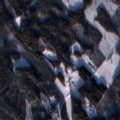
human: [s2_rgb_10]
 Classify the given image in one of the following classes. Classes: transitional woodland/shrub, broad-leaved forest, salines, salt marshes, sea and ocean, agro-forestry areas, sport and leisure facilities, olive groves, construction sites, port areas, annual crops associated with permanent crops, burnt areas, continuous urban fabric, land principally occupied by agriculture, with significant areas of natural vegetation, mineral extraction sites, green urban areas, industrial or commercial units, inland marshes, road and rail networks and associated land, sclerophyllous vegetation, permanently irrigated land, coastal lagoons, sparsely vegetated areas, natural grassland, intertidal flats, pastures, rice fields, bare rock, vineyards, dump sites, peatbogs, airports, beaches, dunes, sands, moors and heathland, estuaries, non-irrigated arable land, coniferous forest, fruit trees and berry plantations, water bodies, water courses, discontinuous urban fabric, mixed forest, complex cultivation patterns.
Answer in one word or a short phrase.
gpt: land principally occupied by agriculture, with significant areas of natural vegetation, coniferous forest, mixed forest, transitional woodland/shrub